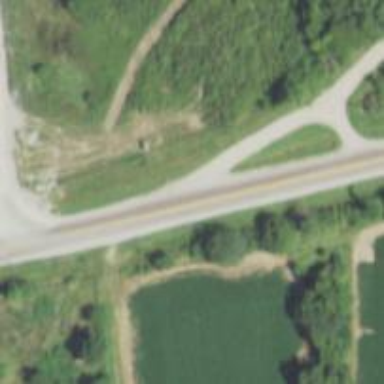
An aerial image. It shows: Primary highway.